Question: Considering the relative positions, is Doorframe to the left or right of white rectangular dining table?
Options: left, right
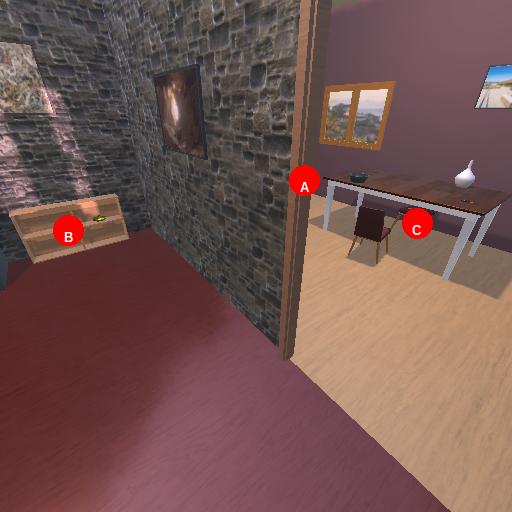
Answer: left